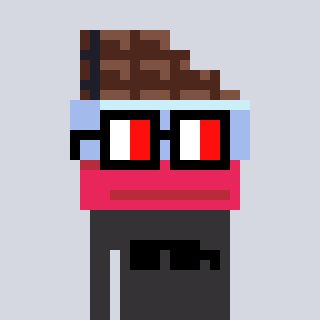
a pixel art character with square glasses with black frames and red eyes, a chocolate-shaped head and a grayscale-colored body on a cool background